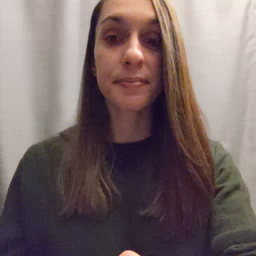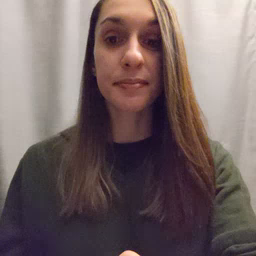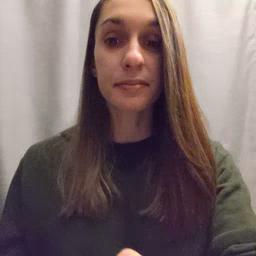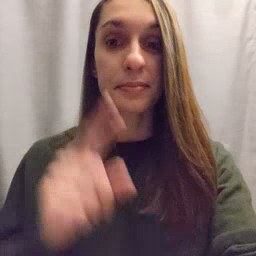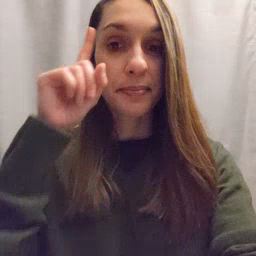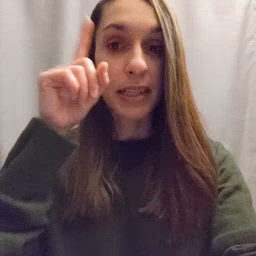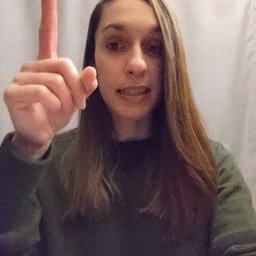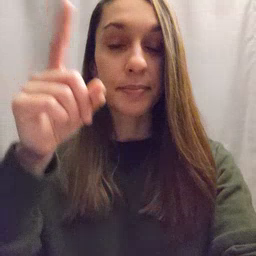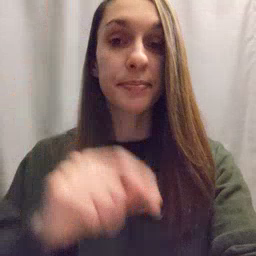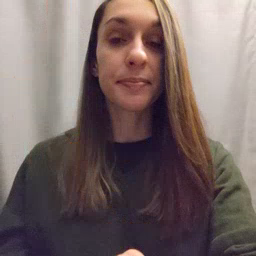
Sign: penny